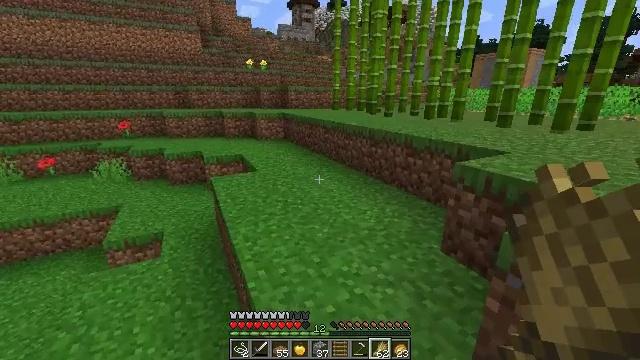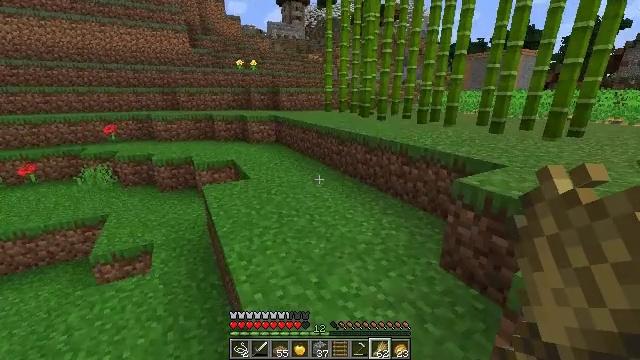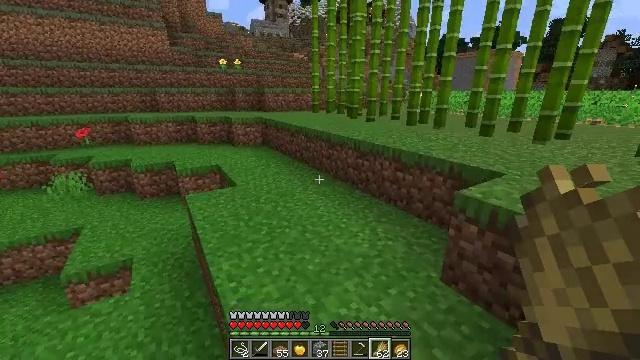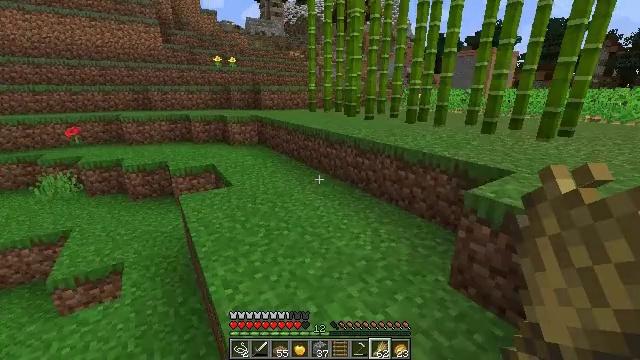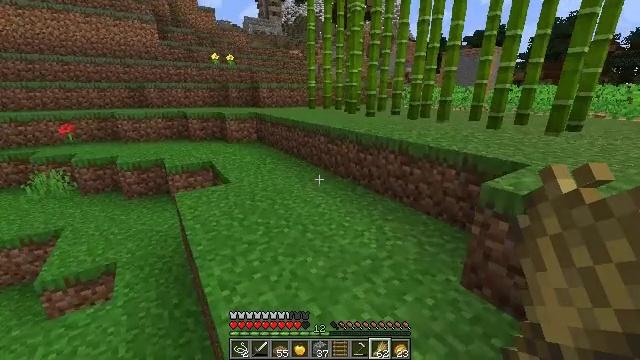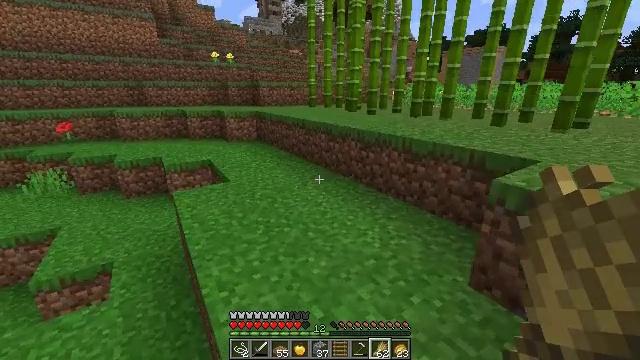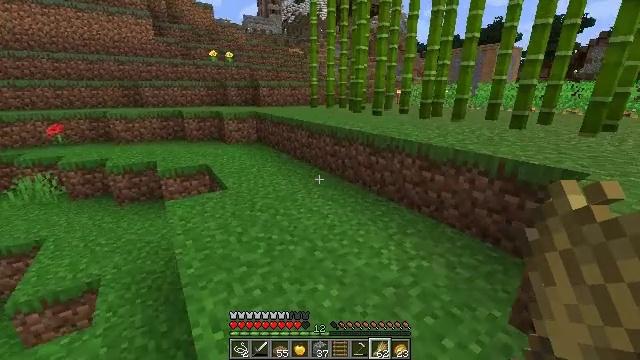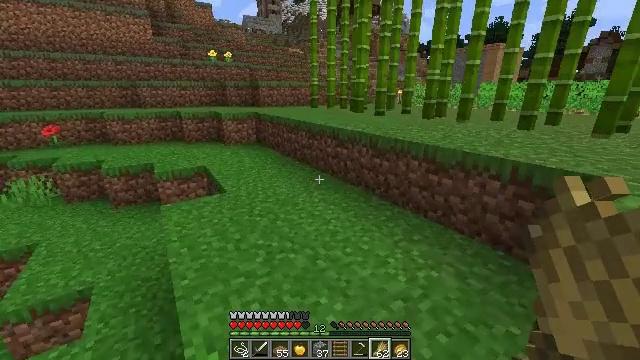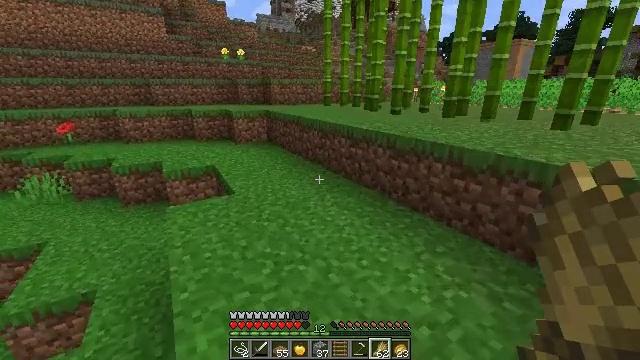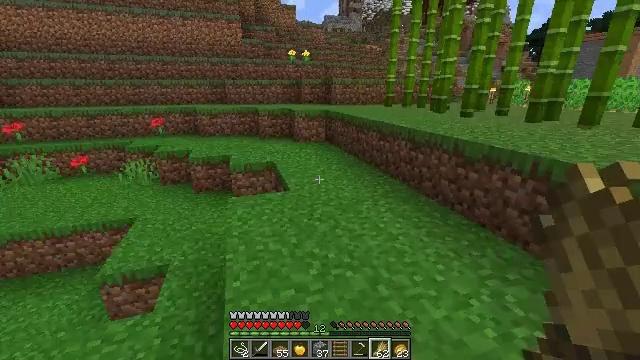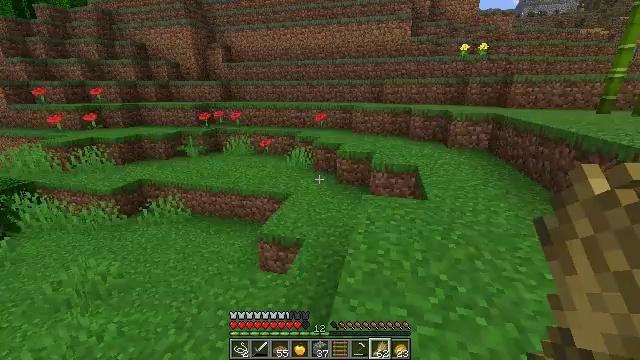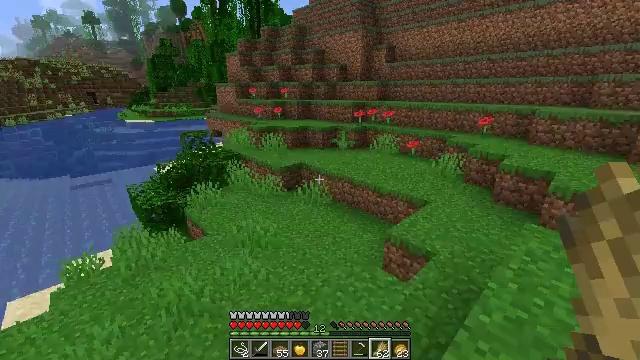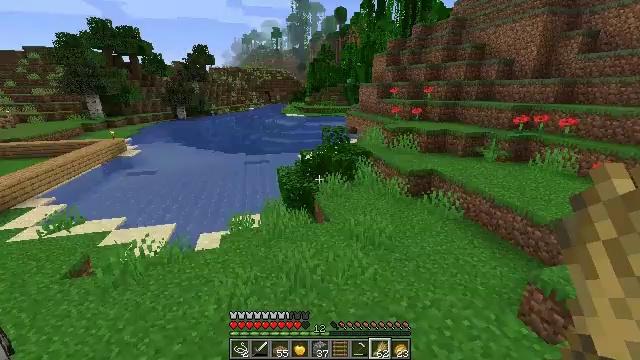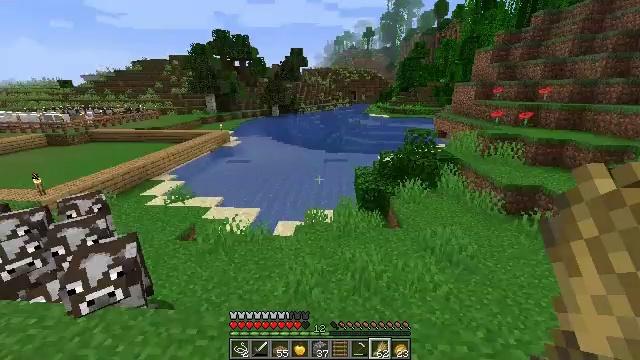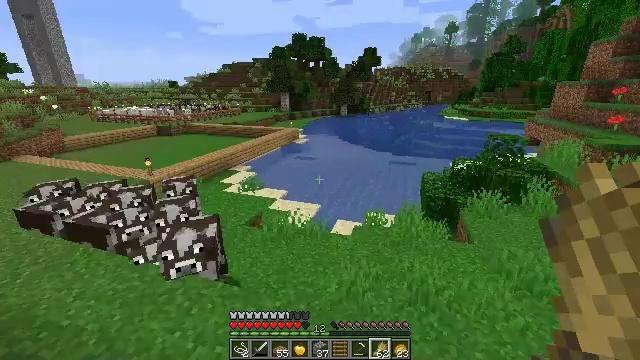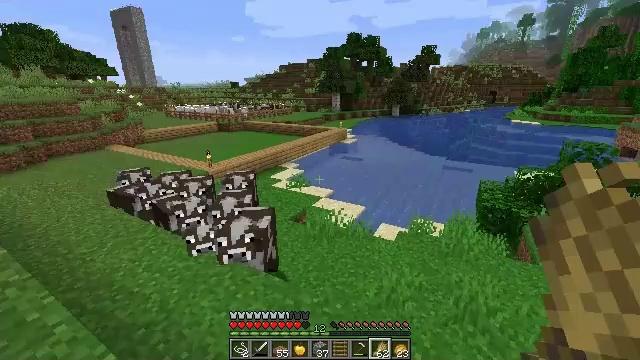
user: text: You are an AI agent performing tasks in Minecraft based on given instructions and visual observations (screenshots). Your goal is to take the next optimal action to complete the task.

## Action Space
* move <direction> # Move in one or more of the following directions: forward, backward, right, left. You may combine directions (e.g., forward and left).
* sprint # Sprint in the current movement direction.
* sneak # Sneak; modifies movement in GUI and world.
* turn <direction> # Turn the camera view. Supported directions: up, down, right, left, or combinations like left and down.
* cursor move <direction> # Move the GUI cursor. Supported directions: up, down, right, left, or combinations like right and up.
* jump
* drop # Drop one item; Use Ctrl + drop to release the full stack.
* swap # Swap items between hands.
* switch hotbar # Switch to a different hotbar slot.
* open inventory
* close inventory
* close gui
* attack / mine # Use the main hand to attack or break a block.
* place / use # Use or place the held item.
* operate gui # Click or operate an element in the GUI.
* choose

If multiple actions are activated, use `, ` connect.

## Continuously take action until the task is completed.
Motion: motion action
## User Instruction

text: Attack the jungle trapdoor to recycle it.
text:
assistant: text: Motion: move forward, turn right
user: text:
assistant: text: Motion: move forward, turn right
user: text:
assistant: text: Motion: move forward
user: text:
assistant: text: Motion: move forward
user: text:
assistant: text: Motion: move forward
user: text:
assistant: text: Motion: move forward
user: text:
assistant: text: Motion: move forward
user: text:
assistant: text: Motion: move forward, turn left
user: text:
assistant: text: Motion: turn left
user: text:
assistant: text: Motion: turn left
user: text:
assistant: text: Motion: turn left
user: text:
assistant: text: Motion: turn left
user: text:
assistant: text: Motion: turn left
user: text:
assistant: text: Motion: turn left
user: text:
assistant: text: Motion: turn left
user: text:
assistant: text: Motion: turn left
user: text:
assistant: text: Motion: no_op
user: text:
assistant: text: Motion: no_op
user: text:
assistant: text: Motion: no_op
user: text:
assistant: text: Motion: no_op
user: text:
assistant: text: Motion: turn left
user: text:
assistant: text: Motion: no_op
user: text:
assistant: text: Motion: no_op
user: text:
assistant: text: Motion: no_op
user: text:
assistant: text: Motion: no_op
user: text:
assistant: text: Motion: no_op
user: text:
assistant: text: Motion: no_op
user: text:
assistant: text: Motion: no_op
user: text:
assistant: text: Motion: no_op
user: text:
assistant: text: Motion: no_op